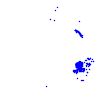
Particle: electron